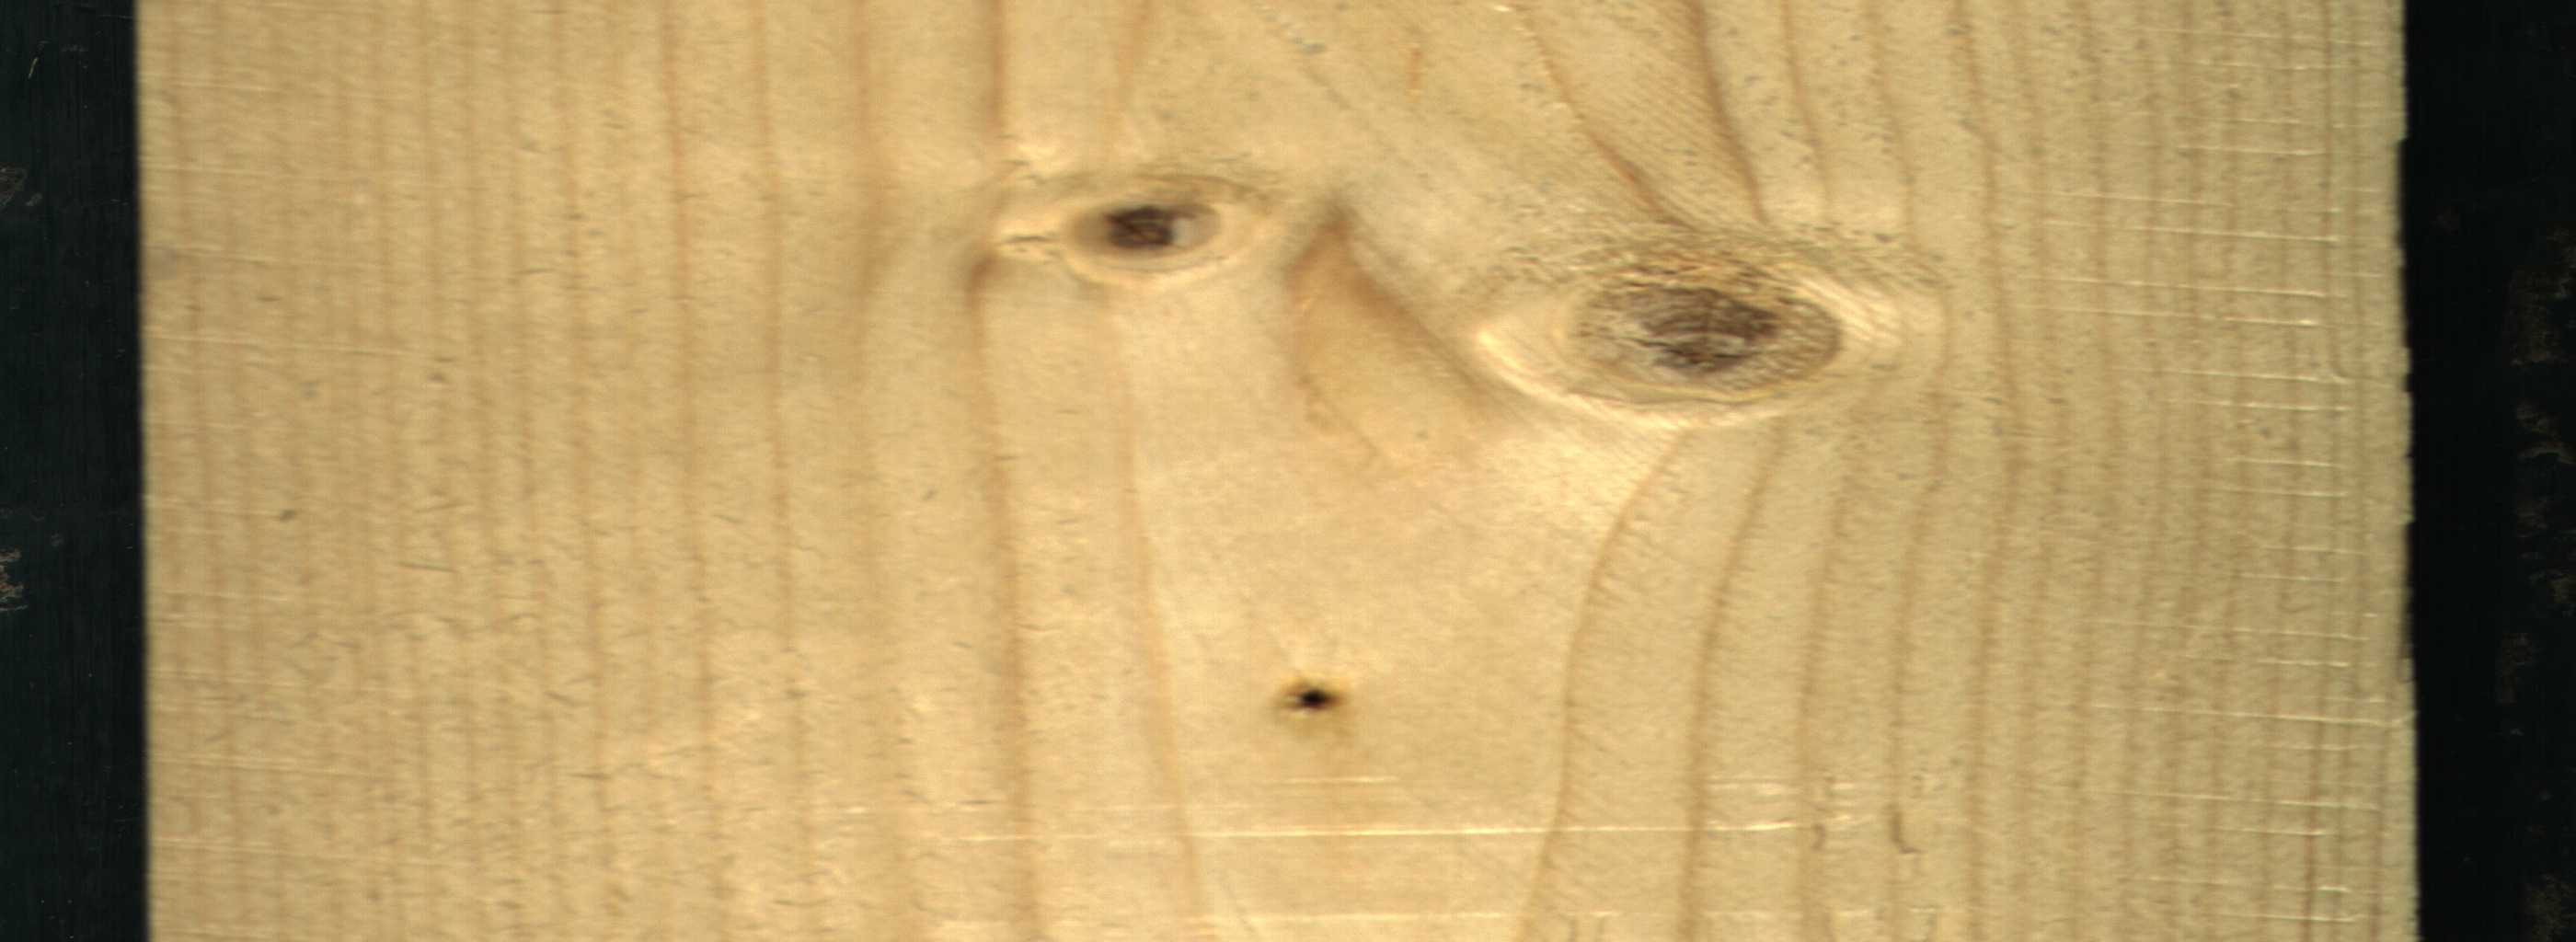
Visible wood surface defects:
knot_with_crack
knot_with_crack
knot_with_crack
knot_with_crack
knot_with_crack
Dead_Knot
Live_Knot
Live_Knot